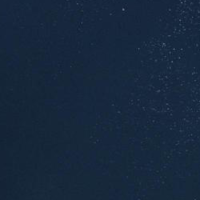
EUNIS habitat code: 14
Species observed at this site:
Picea abies